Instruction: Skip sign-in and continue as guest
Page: checkout
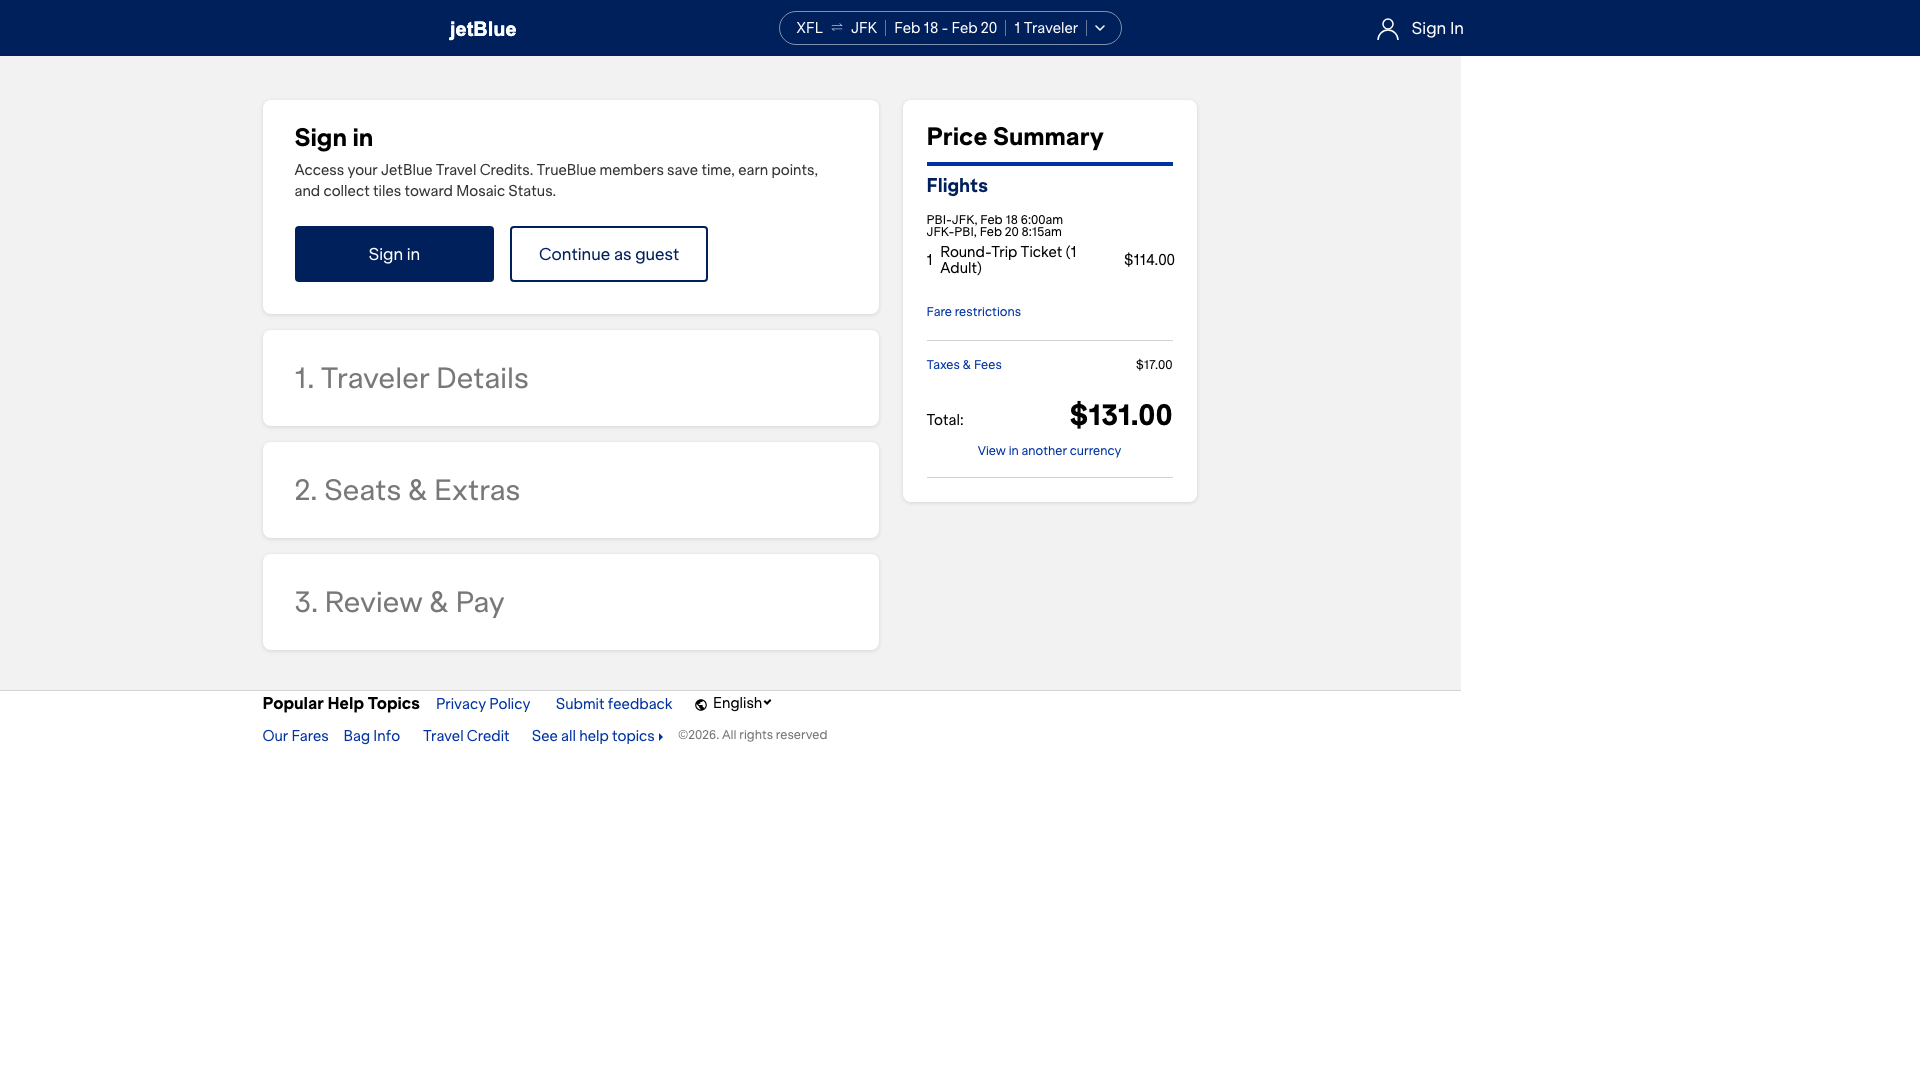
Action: click